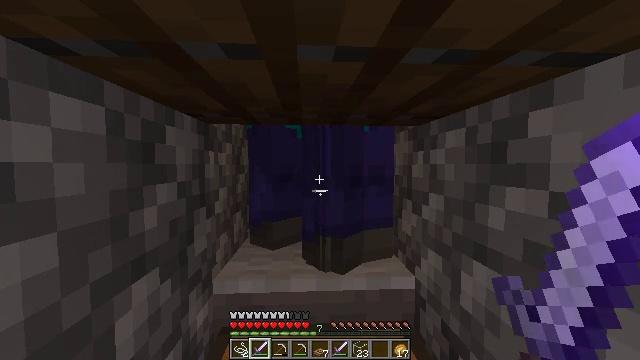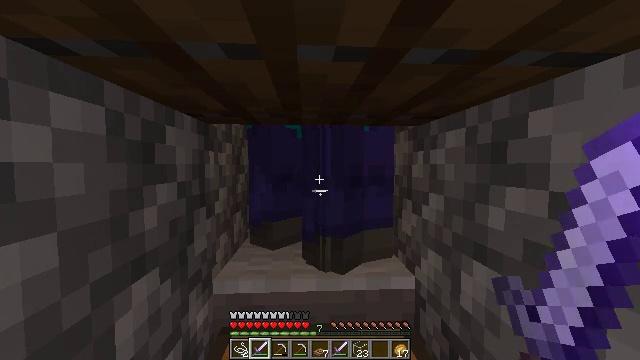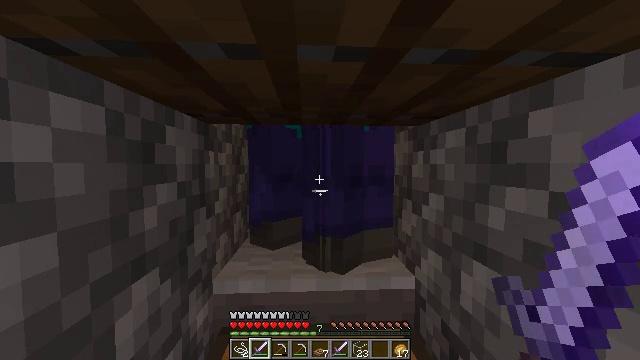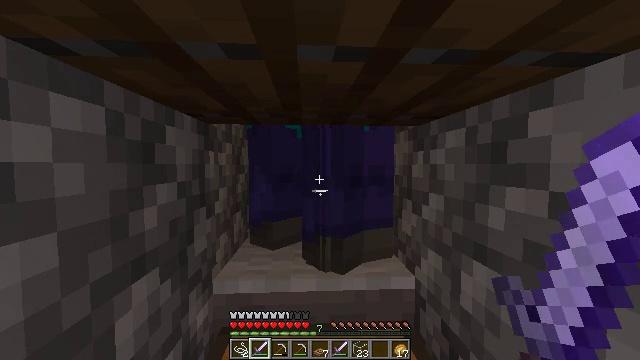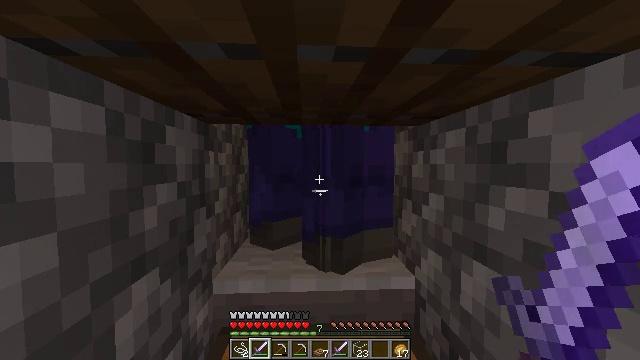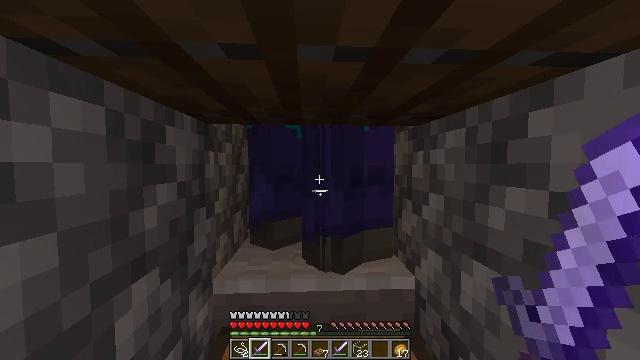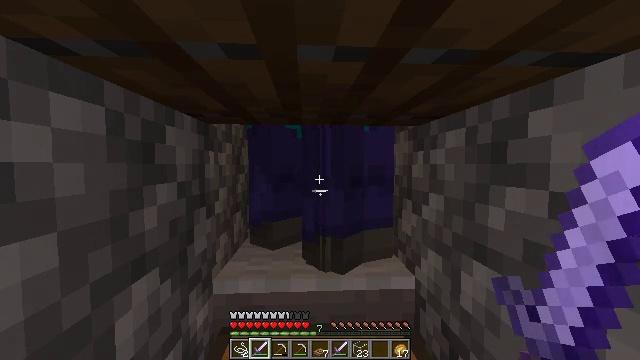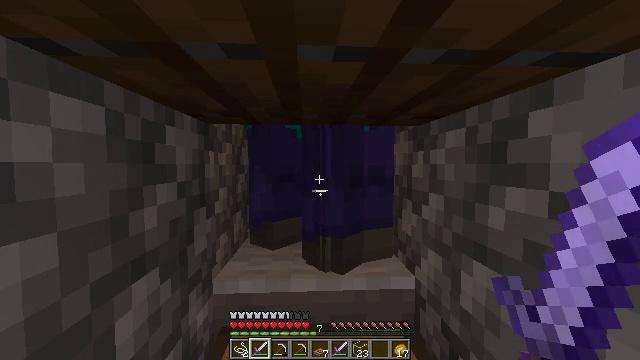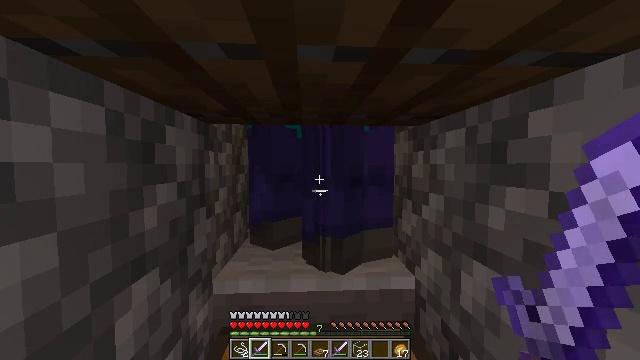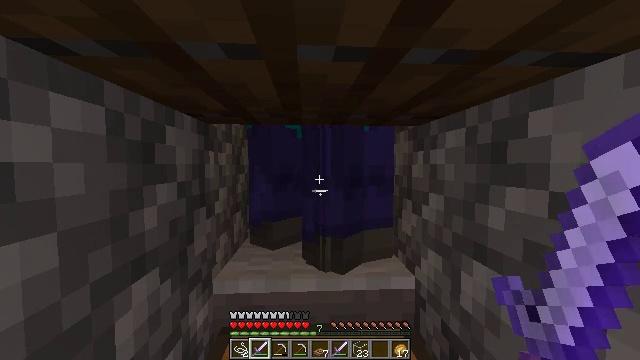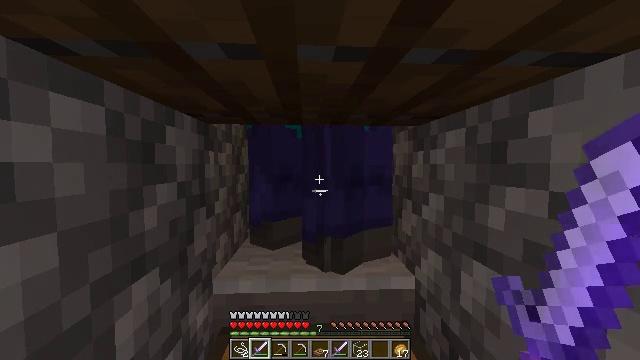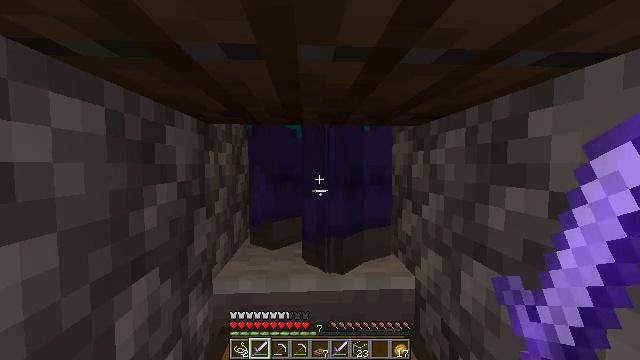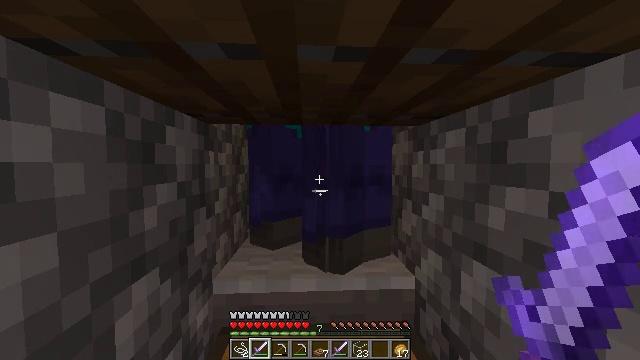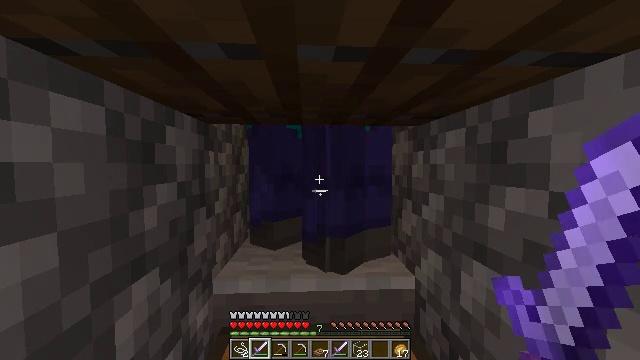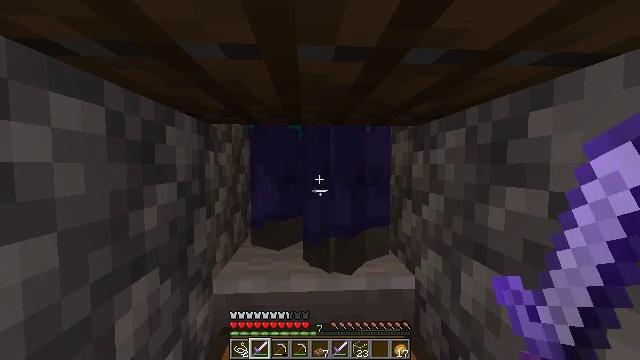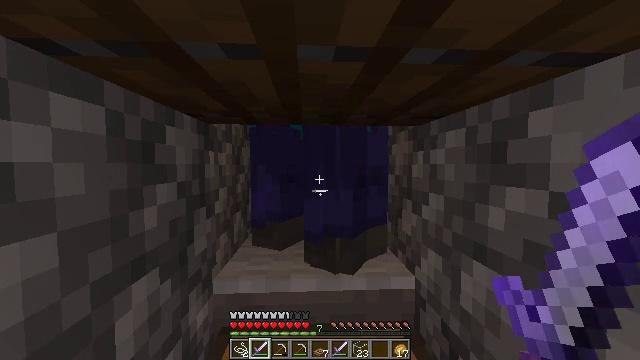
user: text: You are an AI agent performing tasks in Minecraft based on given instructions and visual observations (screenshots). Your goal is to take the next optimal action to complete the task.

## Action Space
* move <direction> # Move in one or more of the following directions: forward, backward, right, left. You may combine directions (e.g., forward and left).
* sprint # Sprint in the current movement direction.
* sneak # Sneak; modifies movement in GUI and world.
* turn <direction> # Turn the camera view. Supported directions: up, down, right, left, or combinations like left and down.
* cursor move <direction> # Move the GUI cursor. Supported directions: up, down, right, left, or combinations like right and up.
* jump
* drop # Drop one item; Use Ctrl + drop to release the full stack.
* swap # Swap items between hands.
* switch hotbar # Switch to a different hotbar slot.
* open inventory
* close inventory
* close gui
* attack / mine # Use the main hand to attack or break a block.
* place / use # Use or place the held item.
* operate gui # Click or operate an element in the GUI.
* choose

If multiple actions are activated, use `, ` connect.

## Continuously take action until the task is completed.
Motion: motion action
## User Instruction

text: Kill mobs.
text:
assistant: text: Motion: no_op
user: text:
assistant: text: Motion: no_op
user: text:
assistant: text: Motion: no_op
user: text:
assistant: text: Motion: no_op
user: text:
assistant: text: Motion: no_op
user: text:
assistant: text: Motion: no_op
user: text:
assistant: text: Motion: no_op
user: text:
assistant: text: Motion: no_op
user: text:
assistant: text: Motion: no_op
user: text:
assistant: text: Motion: no_op
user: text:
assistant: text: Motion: no_op
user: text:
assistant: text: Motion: no_op
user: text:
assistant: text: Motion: no_op
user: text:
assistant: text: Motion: no_op
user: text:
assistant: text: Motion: no_op
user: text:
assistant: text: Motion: no_op
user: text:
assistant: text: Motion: no_op
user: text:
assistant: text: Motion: no_op
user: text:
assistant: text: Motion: no_op
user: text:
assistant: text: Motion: no_op
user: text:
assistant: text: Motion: no_op
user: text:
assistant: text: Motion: no_op
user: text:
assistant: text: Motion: no_op
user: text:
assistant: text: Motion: no_op
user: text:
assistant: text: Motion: no_op
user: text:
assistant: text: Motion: no_op
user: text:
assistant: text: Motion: no_op
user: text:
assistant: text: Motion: no_op
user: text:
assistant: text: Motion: no_op
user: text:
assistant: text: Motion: no_op